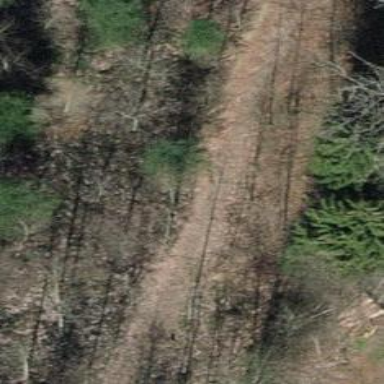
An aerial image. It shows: Path on the ground.